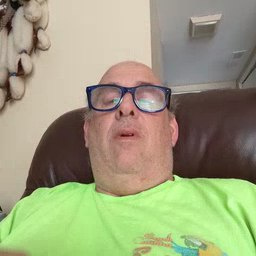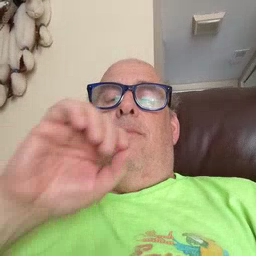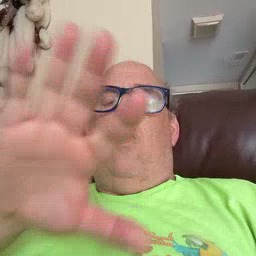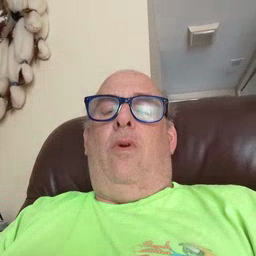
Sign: blow